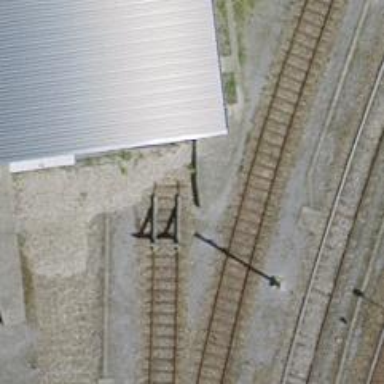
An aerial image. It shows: Railway buffer stop.